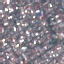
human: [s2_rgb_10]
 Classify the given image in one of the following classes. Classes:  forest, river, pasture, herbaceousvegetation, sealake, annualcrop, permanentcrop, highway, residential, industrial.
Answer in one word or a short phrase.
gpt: Residential